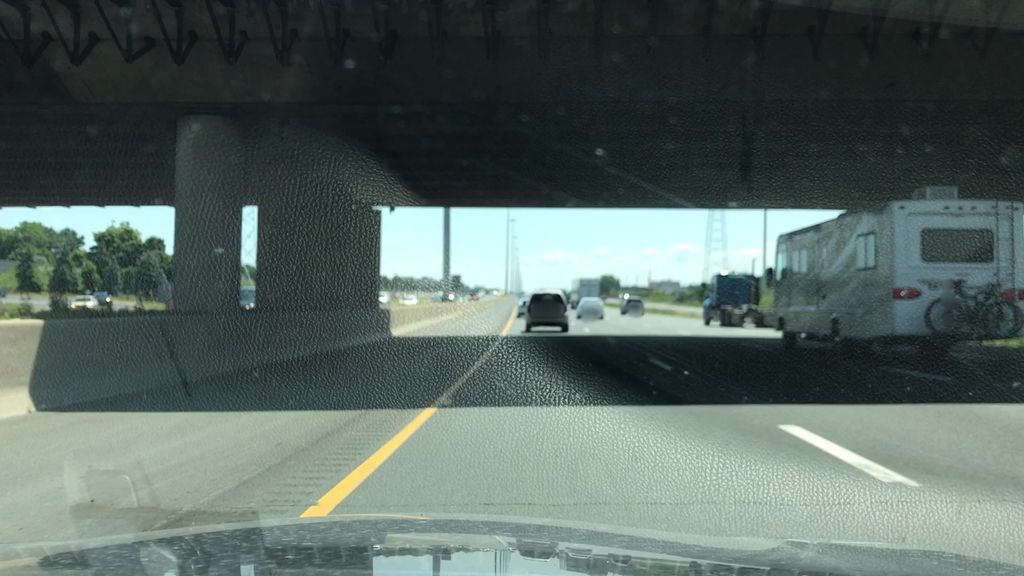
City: hamilton